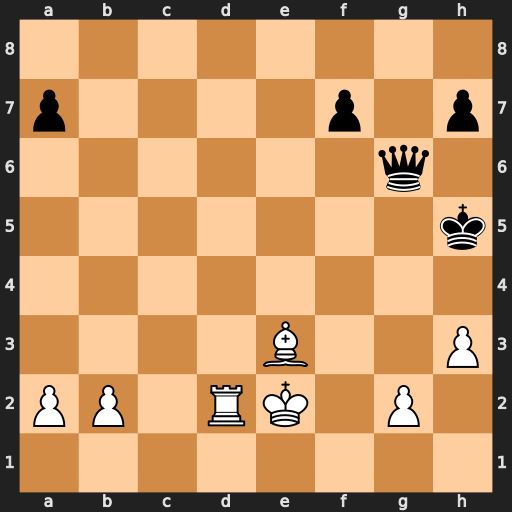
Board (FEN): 8/p4p1p/6q1/7k/8/4B2P/PP1RK1P1/8
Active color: w
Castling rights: -
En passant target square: -
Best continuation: Rd5+ f5 Rxf5+ Qxf5 g4+ Qxg4+ hxg4+